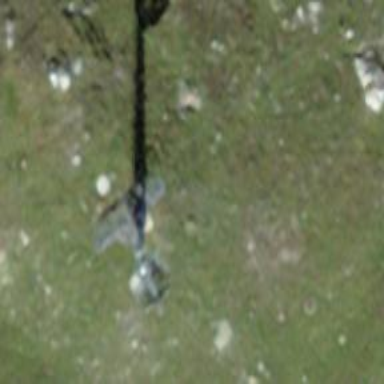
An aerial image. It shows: Pylon used for aerialway.